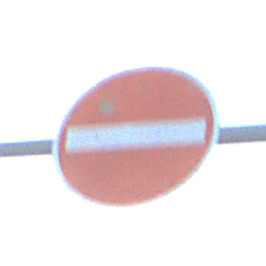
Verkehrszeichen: VerbotDerEinfahrt
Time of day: SunriseSunset
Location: Outdoor (Beach)
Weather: PartlyCloudy
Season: NotSpecified
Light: Natural